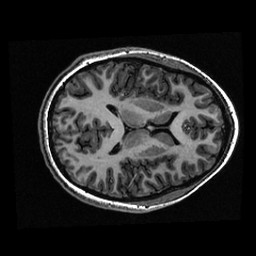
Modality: T1w
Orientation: axial
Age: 19
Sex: female
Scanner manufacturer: ge
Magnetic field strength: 3 T
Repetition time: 0.01144 s
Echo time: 0.005012 s